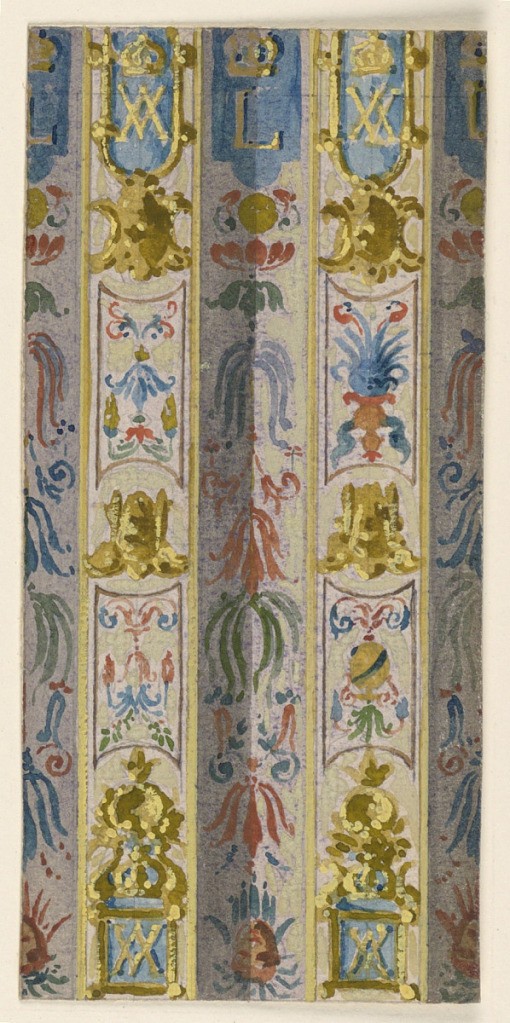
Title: Detail: Wall Decoration, Palace of Fontainebleau
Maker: Frederick Marschall
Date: ca. 1885
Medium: Brush and watercolor on heavy paper
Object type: Drawing
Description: Narrow panels of painted decoration. A series of narrow panels, projecting and alternating recessed areas. Central panel includes a shield with crown and initial "L."